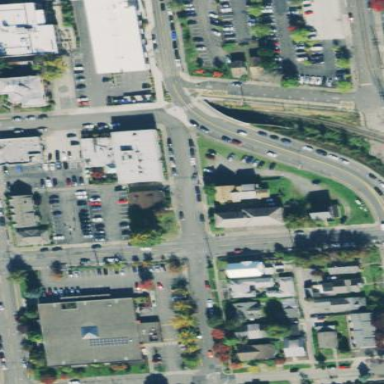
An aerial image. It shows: Sidewalk.